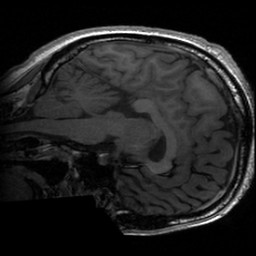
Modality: T1w
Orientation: sagittal
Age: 20
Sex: male